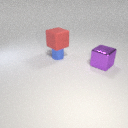
large purple metal cube in front of small blue metal cylinder